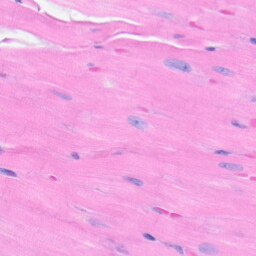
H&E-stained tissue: Heart